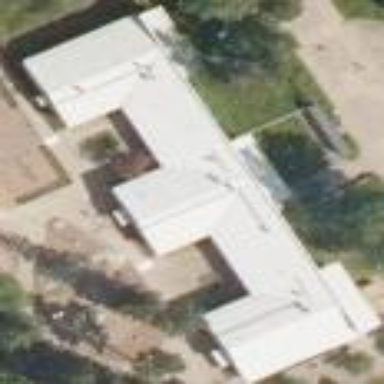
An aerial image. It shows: Public building.